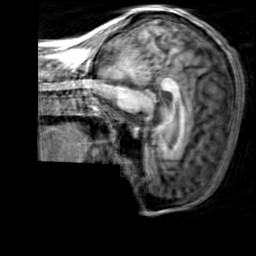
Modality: T1w
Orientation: sagittal
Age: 26
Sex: male
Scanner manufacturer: siemens
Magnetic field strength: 3 T
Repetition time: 2.3 s
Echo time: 0.00303 s